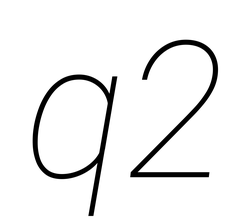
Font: Roboto-Italic_Thin_Italic